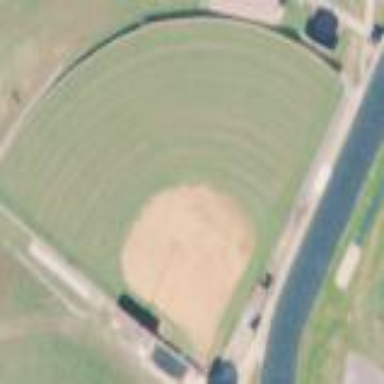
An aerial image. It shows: Softball pitch for leisure land activities.